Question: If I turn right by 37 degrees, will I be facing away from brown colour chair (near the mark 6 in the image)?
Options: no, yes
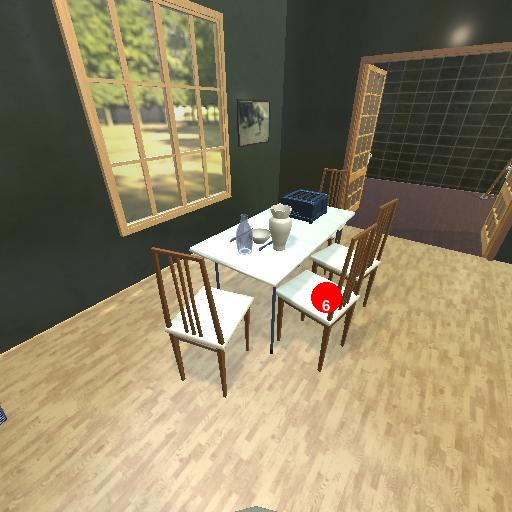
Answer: no